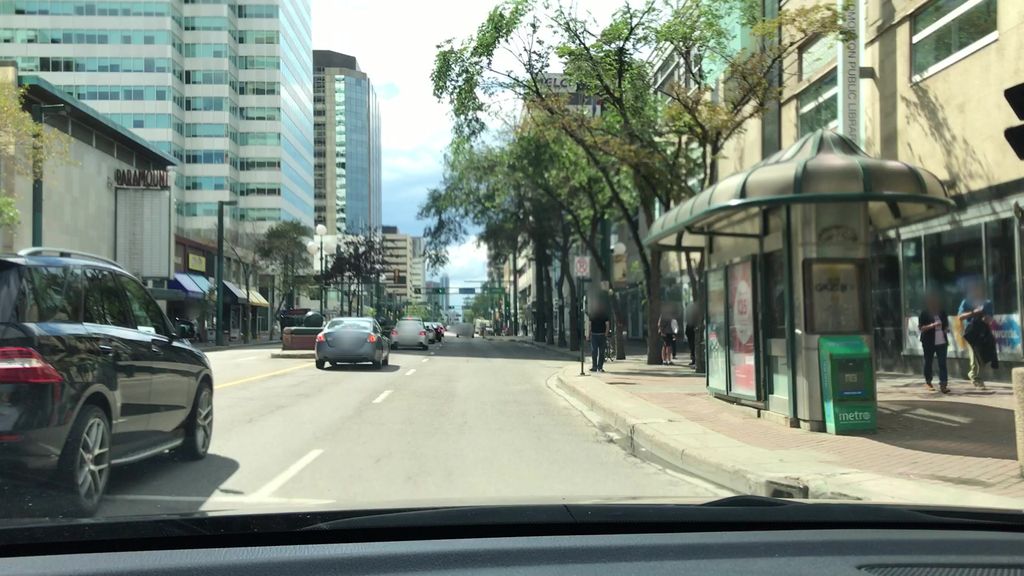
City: edmonton